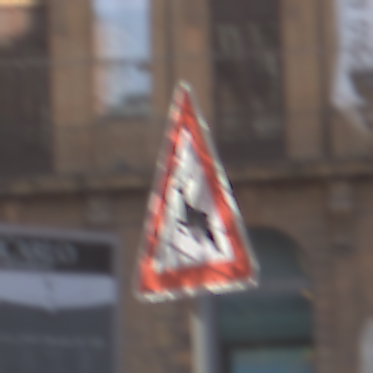
Verkehrszeichen: WildwechselRechts
Umgebung: Outdoor, Urban
Tageszeit: MorningAfternoon
Wetter: PartlyCloudy
Licht: Natural
Jahreszeit: NotSpecified
Kontrast: LowContrast